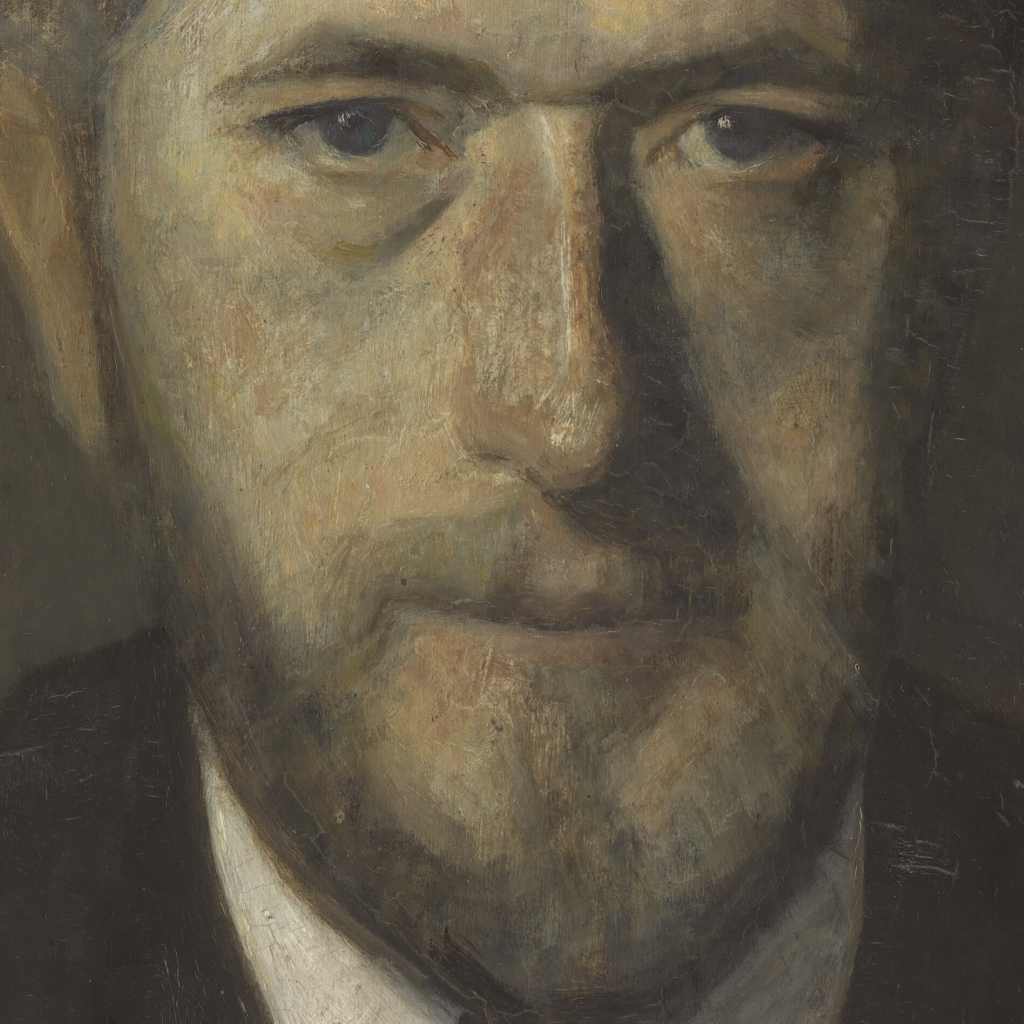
portrait painting, extreme close up, bright diffused light, middle-aged man with heavy-lidded eyes and prominent nose facing viewer, greying hair at temples, neutral muted background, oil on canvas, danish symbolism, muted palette